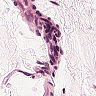
Metastatic tissue present: no